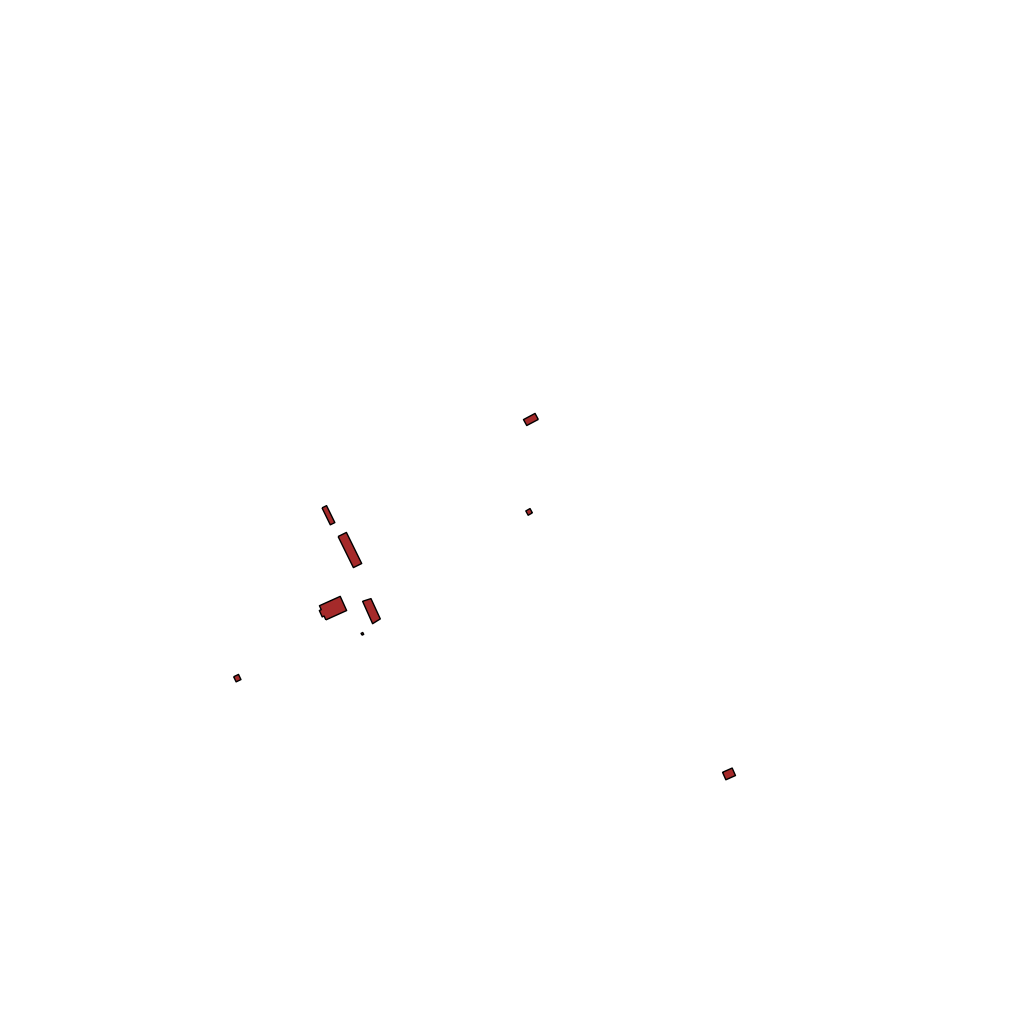
Tags: overhead vector_map, agriculture, industrial, recreation, special, individual_rise, density_1, Facility, 1.0 km²